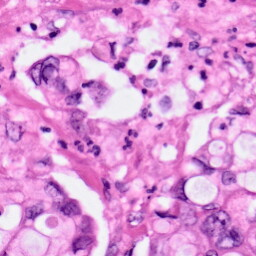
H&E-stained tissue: Pancreatic